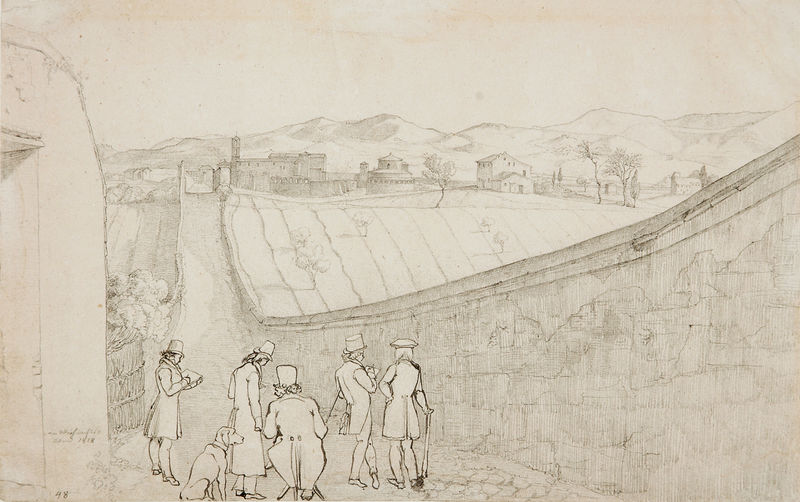
Titel: Zeichnende deutsche Künstler in Rom
Künstler: Ferdinand Olivier
Standort: Schweinfurt
Institution: Museum Georg Schäfer
Schlagwörter: baum, berg, gruppe, himmel, mann, weiß, aquarell, bäume, landschaft, menschen, sitzen, stadt, braun, fenster, frankreich, grau, hell, hut, hüte, männer, ohr, reden, rücken, schwarz, skizze, strasse, tür, zeichnung, gebäude, gras, haus, hund, schloss, weg, wiese, zaun, gesellschaft, herren, leute, zylinder, alt, wand, mensch, stehen, stein, steine, bild, fünf, schauen, signatur, feld, felder, ferne, horizont, häuser, hügel, morgen, natur, weite, flach, kirche, pfad, wiesen, mantel, reich, stehend, personen, knopf, rund, schornstein, stock, turm, schrift, papier, hocke, umrisse, italien, ort, perspektive, pflaster, vedute, gehstock, halsband, schuhe, acker, berge, flächen, gebirge, hang, dorf, mauer, bergkette, grafik, graphik, grenze, linien, sepia, figuren, kuppel, staffage, frack, karikatur, lesen, maler, stuck, aufstützen, knöpfe, gehrock, tor, umriss, foto, kirchen, panorama, eingang, fugen, laviert, tusche, antike, buch, burg, scheune, türme, spaziergang, kohle, linear, festung, schwarzweiss, schraffur, stich, künstler, gehweg, kopfsteinpflaster, stöcke, mäntel, spazierstock, bleistift, stiefel, entwurf, malen, jagd, portal, rückansicht, öffnung, jäger, zahl, ziffer, zeichnen, mauern, schreiben, lässig, jagdhund, frag, kapelle, forscher, siedlung, landwirtschaft, stadtmauer, grundstück, schreiber, städte, wanderstab, abbildung, hügelkette, bezeichnung, toskana, zentralbau, handzeichnung, tuschezeichnung, rundbau, notizen, altstadt, schlappohr, zeichnend, skizzieren, cool, leger, steinw, via appia, fracke, standort, via, auf den hund gekommen, experten, feöd, mauersicht, msnn, rockschoss, standplatz, stäte, zeichenübung, fräcke, rückansichten, antica, appia, metella, gestock, stopck